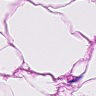
Metastatic tissue present: no